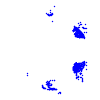
Particle: kaon